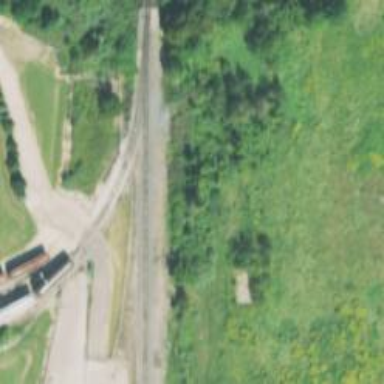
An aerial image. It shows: Railway spur service.